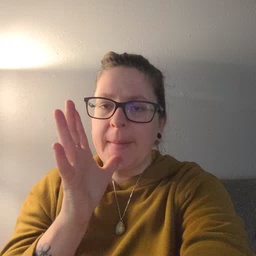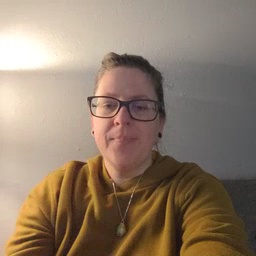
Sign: mom